Question: Not sure, but I think this may be a bug?
Here is my model:
'''
class Property(models.Model):
Name = models.CharField(max_length=40)
Description = models.TextField(default="Description Not Available")
Address = models.CharField(max_length=60, default="Not Available")
Address2 = models.CharField(max_length=60,null=True)
City = models.CharField(max_length=60, null=True)
State = usa_model.USStateField(null=True)
Code = usa_model.USPostalCodeField(null=True)
Phone = usa_model.PhoneNumberField(null=True)
'''

Am I missing something?
-Kerry
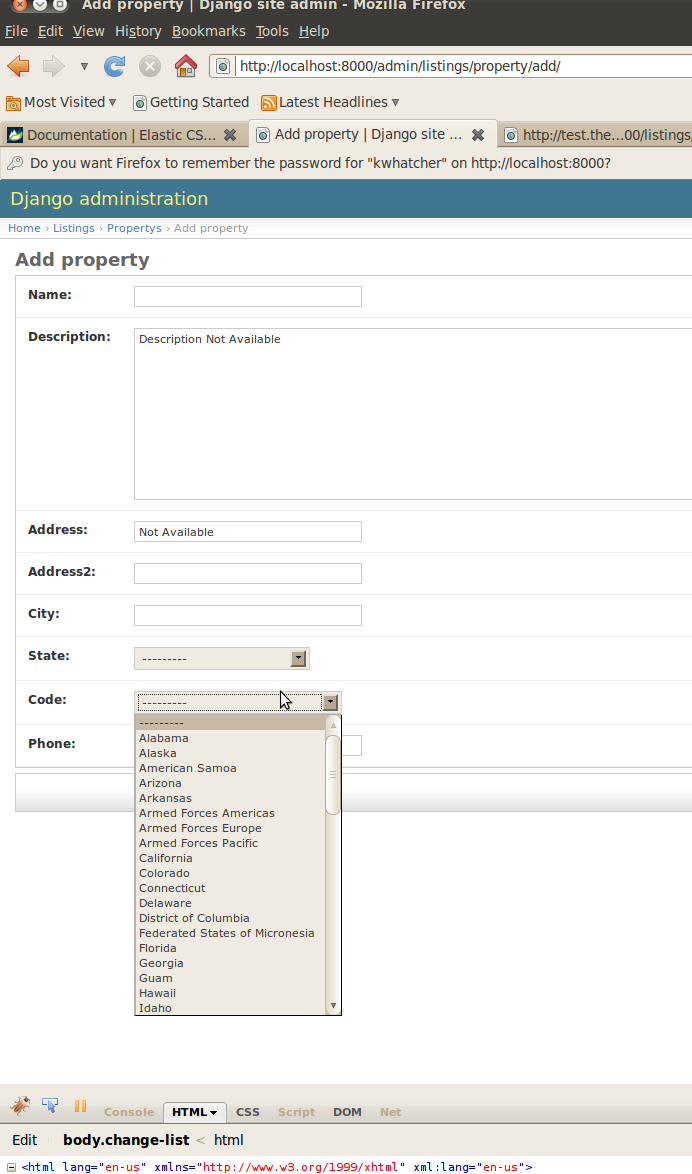
Answer: Perhaps you are looking for the <URL>
The 'USPostalCodeField' uses a list of the states + a few extras:
'''
COFA_STATES = (
('FM', 'Federated States of Micronesia'),
('MH', 'Marshall Islands'),
('PW', 'Palau'),
)
'''
At 'django.contrib.localflavor.us.us_states'
'''
# USStateField
STATE_CHOICES = tuple(sorted(US_STATES + US_TERRITORIES + ARMED_FORCES_STATES, key=lambda obj: obj[1]))
# USPostalCodeField
USPS_CHOICES = tuple(sorted(US_STATES + US_TERRITORIES + ARMED_FORCES_STATES + COFA_STATES, key=lambda obj: obj[1]))
'''